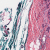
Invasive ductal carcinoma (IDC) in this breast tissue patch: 1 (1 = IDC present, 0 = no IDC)